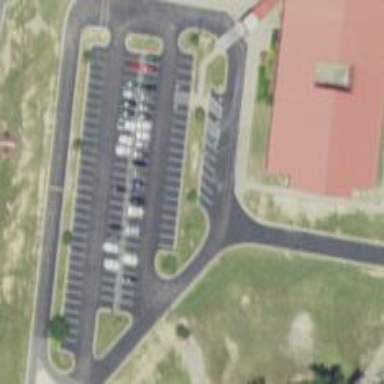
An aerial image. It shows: Parking area with asphalt surface.